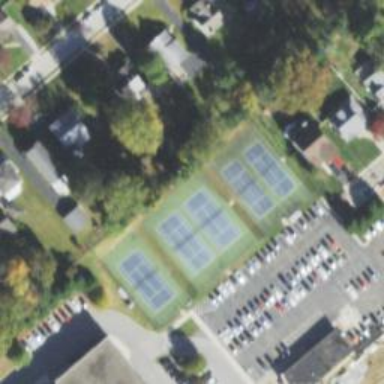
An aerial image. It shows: Tennis court on the leisure land pitch.